Question: I am trying to scrappe for this <URL>

I am using xPath to select this, my code is ..
'''
$safeFlag = true ;
//*[@id="tabset_productPage"]/dd[1]/div/div //HAVE TRIED THIS TOO
//*[@id="tabset_productPage"]/dd[1]/div/div // HAVE TRIED THIS
$safety_query='//*[@id="tabset_productPage"]/dd[1]/div/div/text()';
$safety = $xpath->query($description_query);
foreach ($safety as $word1) {
$safety_warning[]=(trim($word1->nodeValue));
if($safety_warning != ''){
$safeFlag = false ;
$safety_warning[]= 'NO SAFETY WARNING..';
}
}
var_dump($safety_warning);
'''
and for description text, I use xPath like
'''
//*[@id="tabset_productPage"]/dd[1]
'''
but issue is, using all of this, I get both safetywarning and description completely..
My issue is, I want to select SAFETY WARNING and DESCRIPTION texts separately, but I always get them as a whole, complete text including safety warning and description ,for all of the xPath above..
Also, html structure is not always same..description at some time can have '<br> or <p>' tags placed so,
can somebody guide me? some suggestion or out line how can I achieve this? how can put safety warning / description in saparate columns / variables while both are child of same element..
thanks..
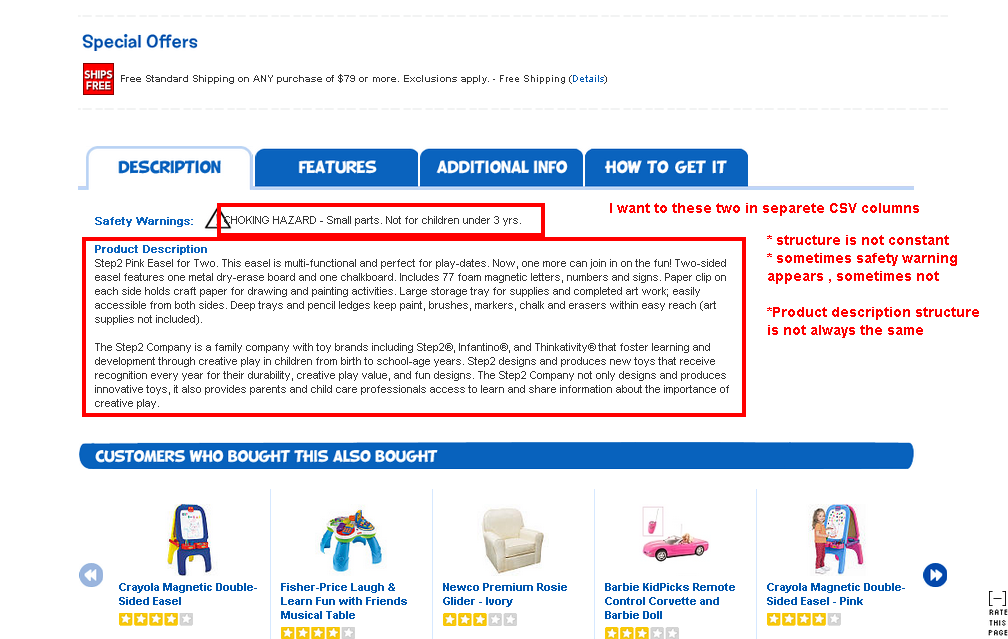
Answer: The safety warning is the first text child node of '//dl[@id="tabset_productPage"]/dd[1]/'. To exclude it from selection you can select all text nodes with a position greater than 1. The query to obtain the description would look like:
'''
$description_query='//dl[@id="tabset_productPage"]/dd[1]/text()[position()>1]';
'''
I've prepared an example to test it. Here it comes:
'''
$link = 'http://www.toysrus.com/product/index.jsp?productId=<PHONE>&cp=<PHONE>.<PHONE>.<PHONE>.<PHONE>&green';
$html = file_get_contents($link);
$doc = new DOMDocument();
@$doc->loadHtml($html);
$selector = new DOMXPath($doc);
$safety_query='//*[@id="tabset_productPage"]/dd[1]/div/div/text()';
$safety = $selector->query($safety_query);
$safety_warning = $safety->item(0)->nodeValue;
echo 'Safety Warning: ', $safety_warning, PHP_EOL;
// select text nodes with a position greater than 1
$description_query='//dl[@id="tabset_productPage"]/dd[1]/text()[position()>1]';
$description_result = $selector->query($description_query);
$paragraphs = array();
foreach($description_result as $node) {
$value = $node->nodeValue;
if(trim($value) !== '') {
$paragraphs []= $value;
}
}
$description = implode(PHP_EOL . PHP_EOL, $paragraphs);
echo 'Description: ', $description, PHP_EOL;
'''